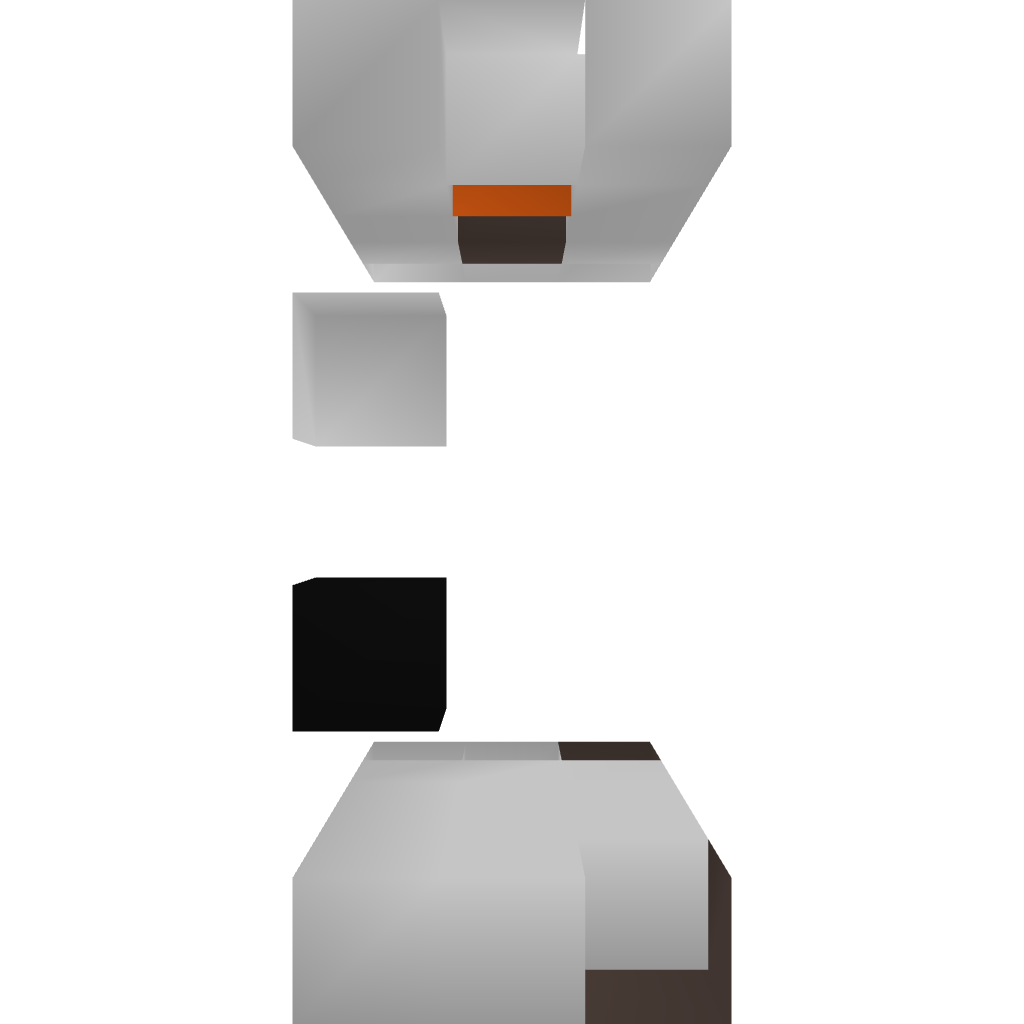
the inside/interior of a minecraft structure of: Compact Stone Maker